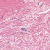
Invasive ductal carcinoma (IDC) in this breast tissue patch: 0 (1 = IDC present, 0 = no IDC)